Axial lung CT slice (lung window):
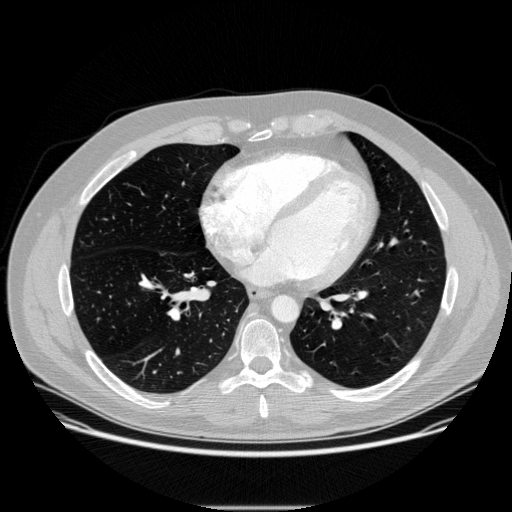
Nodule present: no